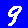
Digit: 9